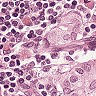
Metastatic tissue present: yes